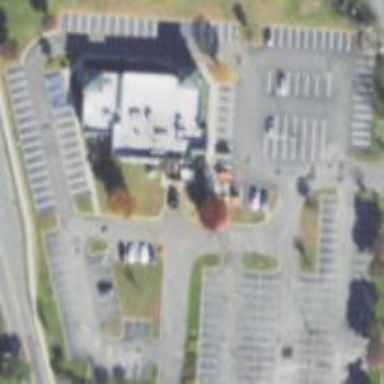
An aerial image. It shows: Parking area with surface.